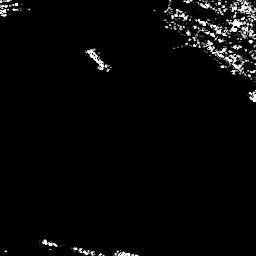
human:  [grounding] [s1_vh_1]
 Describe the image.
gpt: In the satellite image, there is  <ref>1 medium ship </ref> <box>[[32, 17, 43, 28, 0]]</box> located at top.